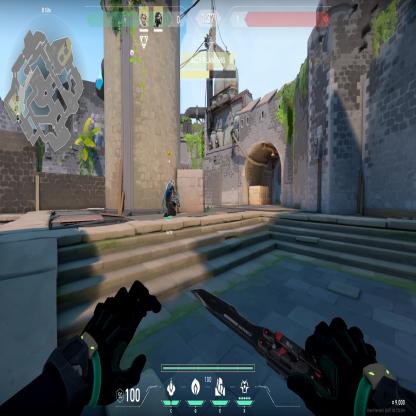
Label: teammate